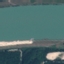
Land use / land cover class: River